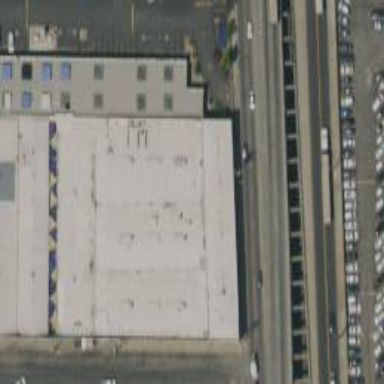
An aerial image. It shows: Warehouse building.